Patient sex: M
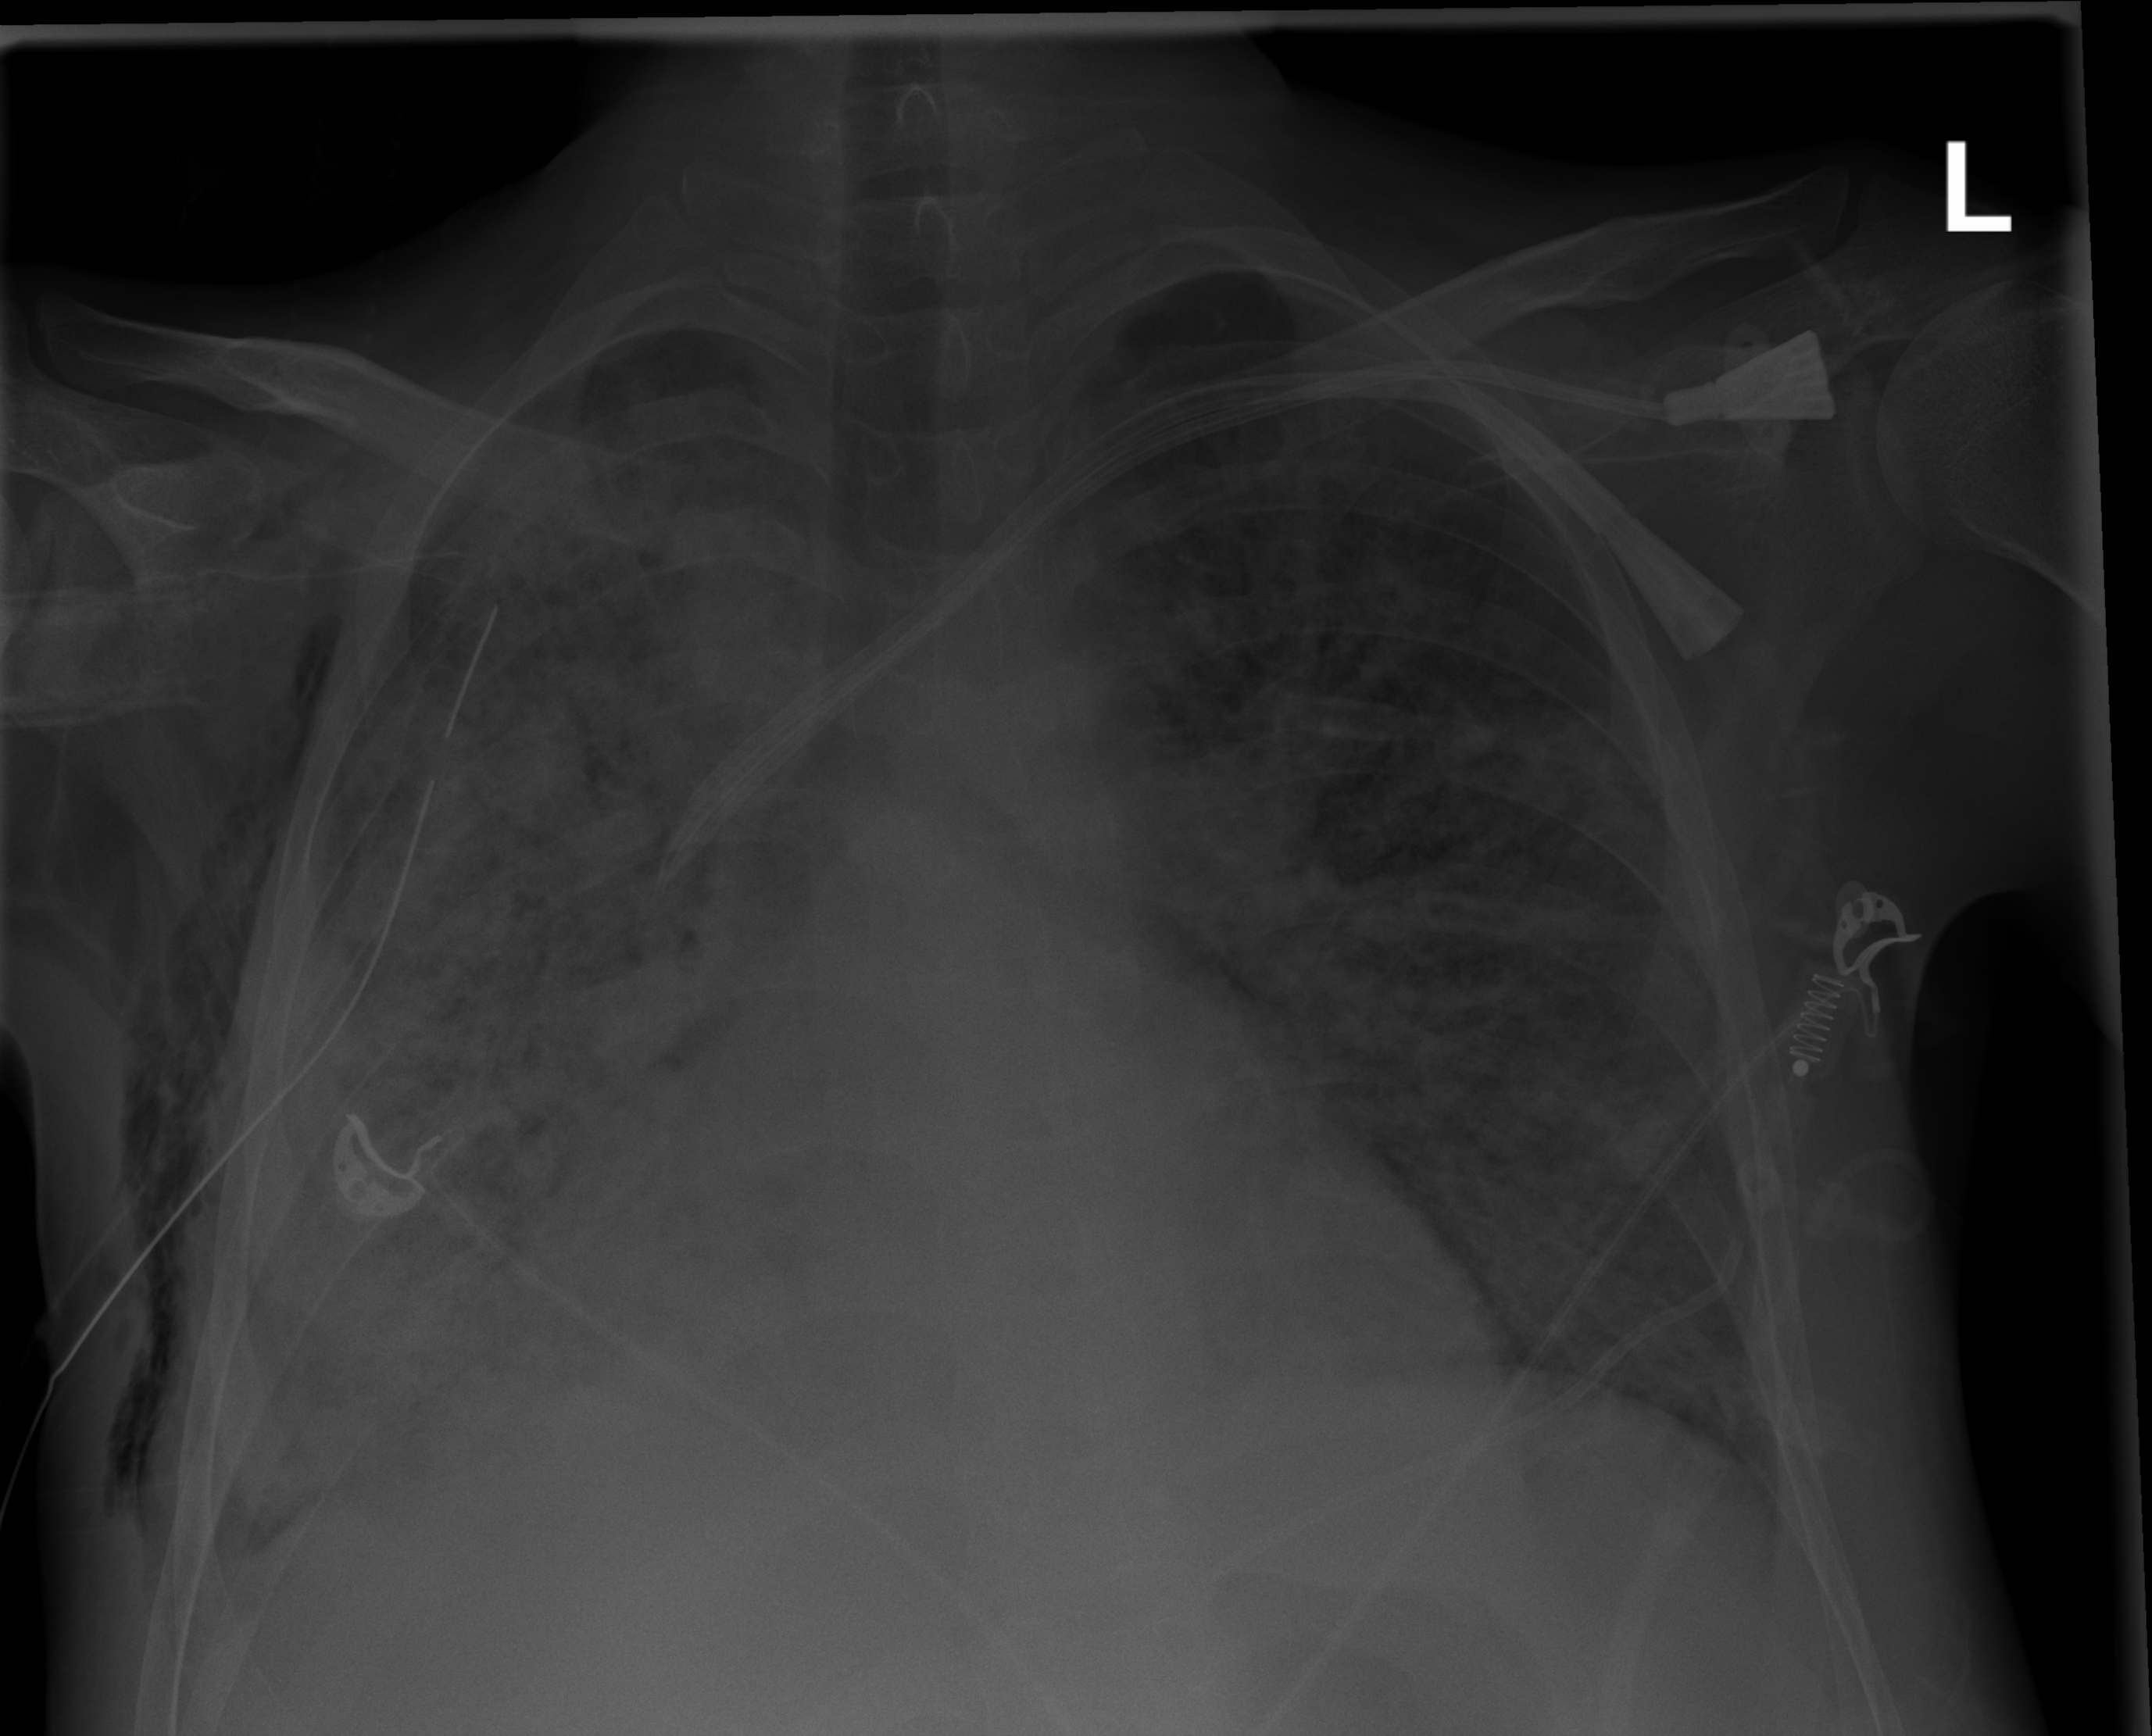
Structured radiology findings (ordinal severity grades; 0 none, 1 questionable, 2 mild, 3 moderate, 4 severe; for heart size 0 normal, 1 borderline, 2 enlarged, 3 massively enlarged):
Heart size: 2
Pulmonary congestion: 3
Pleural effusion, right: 2
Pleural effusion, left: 0
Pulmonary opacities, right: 4
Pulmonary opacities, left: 3
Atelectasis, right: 3
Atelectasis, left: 2